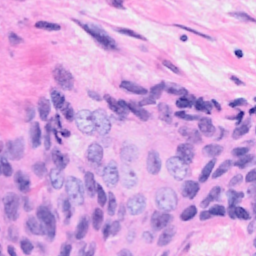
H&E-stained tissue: Breast